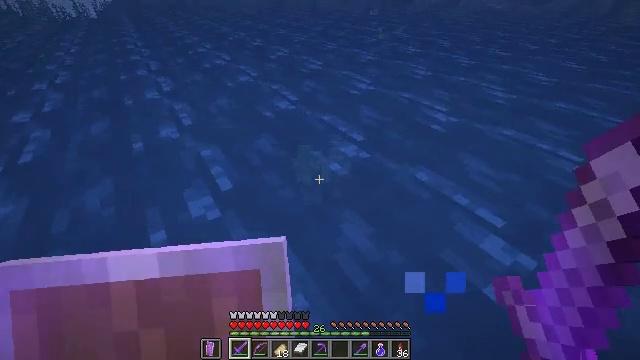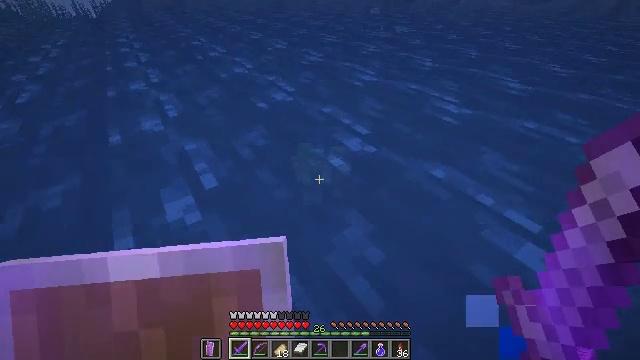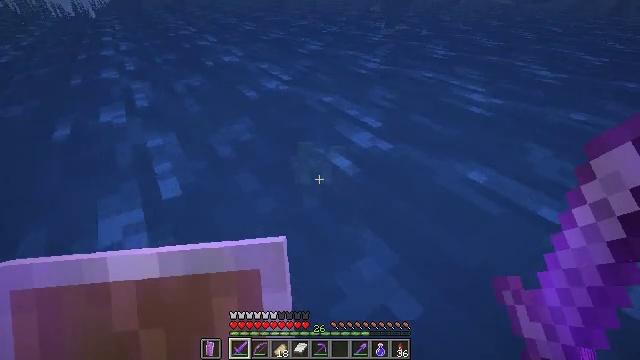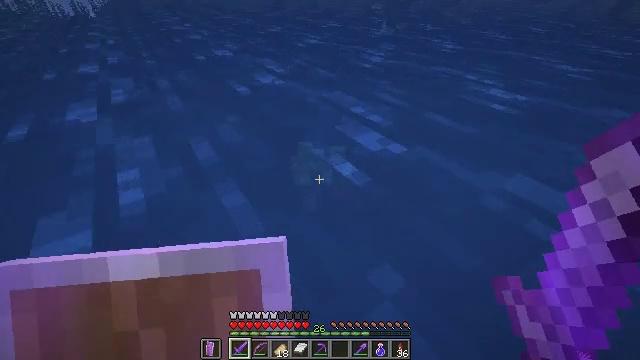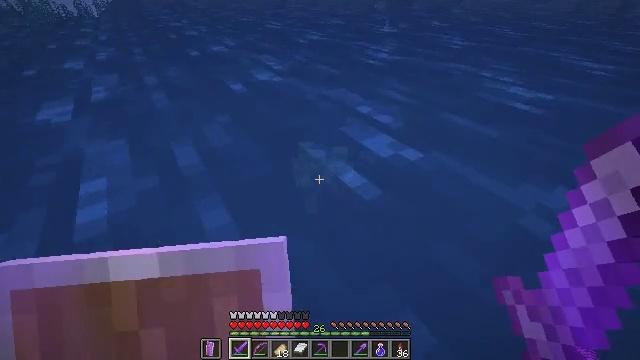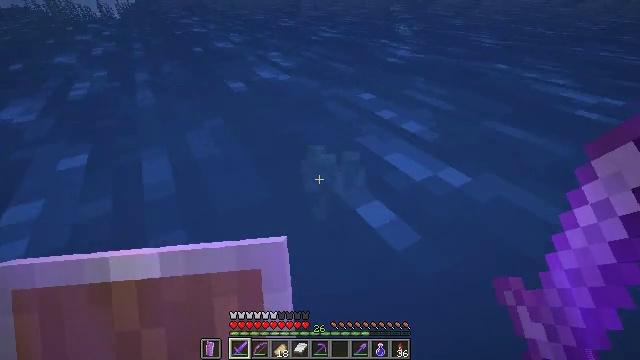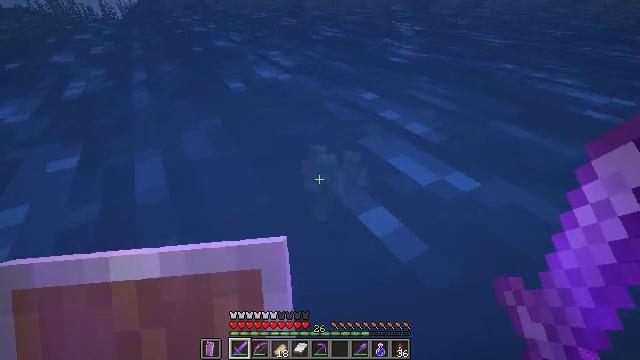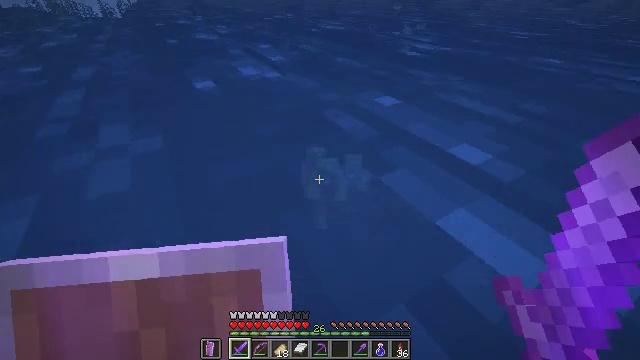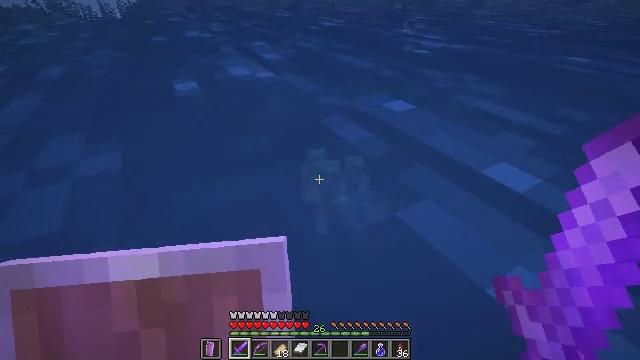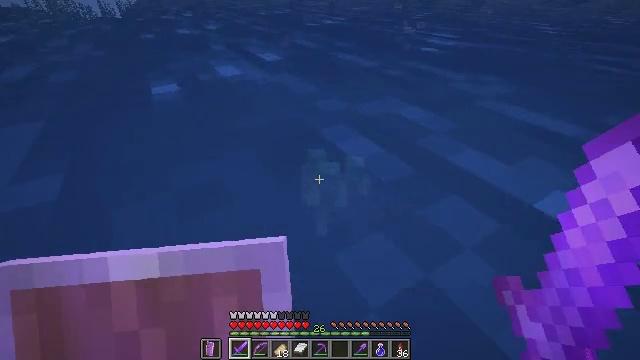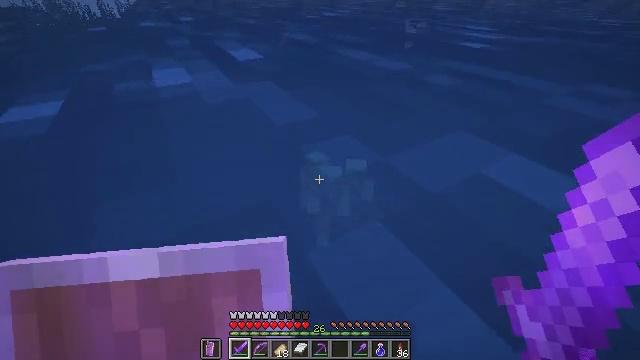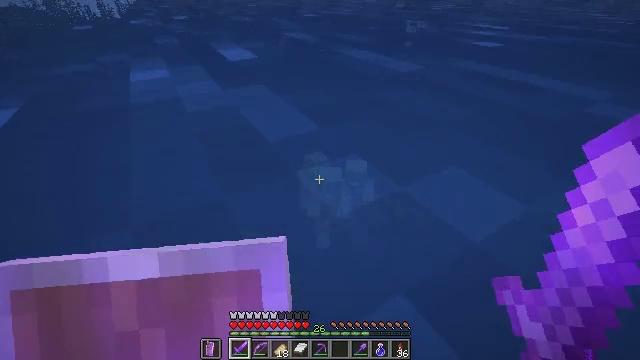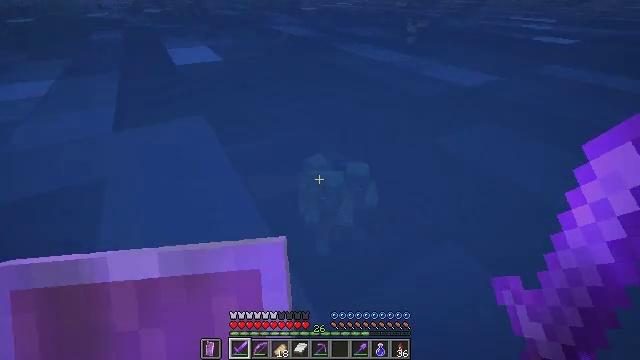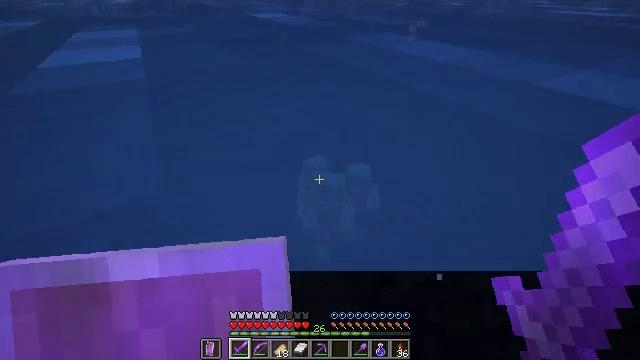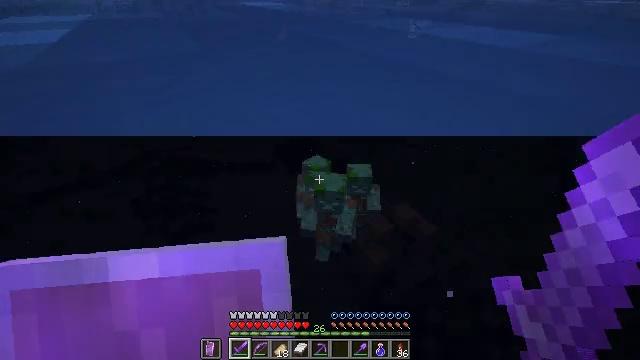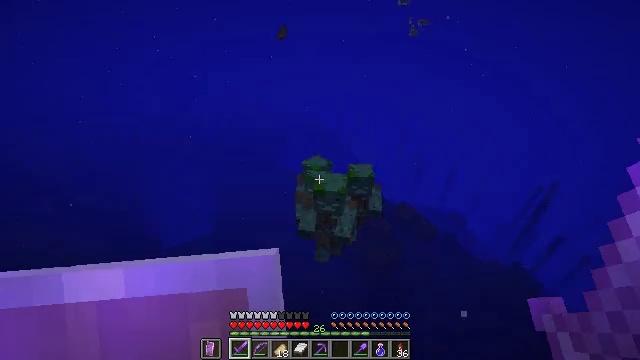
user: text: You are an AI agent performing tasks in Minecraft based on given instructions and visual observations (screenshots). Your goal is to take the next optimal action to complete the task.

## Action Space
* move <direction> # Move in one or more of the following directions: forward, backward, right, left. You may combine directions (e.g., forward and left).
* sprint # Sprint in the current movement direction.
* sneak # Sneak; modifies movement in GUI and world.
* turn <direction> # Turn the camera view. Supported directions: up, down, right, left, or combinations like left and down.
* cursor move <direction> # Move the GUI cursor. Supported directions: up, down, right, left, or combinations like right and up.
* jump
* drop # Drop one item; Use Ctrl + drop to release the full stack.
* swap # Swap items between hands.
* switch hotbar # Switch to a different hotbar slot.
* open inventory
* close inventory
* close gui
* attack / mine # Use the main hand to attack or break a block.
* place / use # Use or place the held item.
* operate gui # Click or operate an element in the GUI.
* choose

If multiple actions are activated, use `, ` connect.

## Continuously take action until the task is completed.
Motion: motion action
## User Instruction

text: Kill a drowned.
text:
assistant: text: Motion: move forward
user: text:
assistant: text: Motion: move forward, sprint
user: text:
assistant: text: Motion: move forward, sprint
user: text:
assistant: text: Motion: move forward, sprint
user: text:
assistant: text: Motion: move forward, sprint, turn left
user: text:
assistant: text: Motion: move forward, sprint
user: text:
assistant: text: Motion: move forward, sprint
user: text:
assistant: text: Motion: move forward, sprint
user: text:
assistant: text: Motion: move forward, sprint
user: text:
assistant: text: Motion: move forward, sprint
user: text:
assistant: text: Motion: move forward, sprint
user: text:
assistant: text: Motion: move forward, sprint
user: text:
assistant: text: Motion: sprint
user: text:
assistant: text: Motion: sprint
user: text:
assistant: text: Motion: sprint
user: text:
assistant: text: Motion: sprint
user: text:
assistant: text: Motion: sprint, turn down
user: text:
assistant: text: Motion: sprint, turn right and down
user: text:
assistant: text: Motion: sprint, turn down
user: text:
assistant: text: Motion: sprint
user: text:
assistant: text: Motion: sprint
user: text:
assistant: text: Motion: sprint
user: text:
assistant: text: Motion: sprint
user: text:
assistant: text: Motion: sprint, attack / mine
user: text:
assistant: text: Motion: move back, sprint, attack / mine
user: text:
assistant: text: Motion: move back, attack / mine
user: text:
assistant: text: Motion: move back, turn up, attack / mine
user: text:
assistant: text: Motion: move back
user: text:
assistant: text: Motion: move back
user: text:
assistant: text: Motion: move back